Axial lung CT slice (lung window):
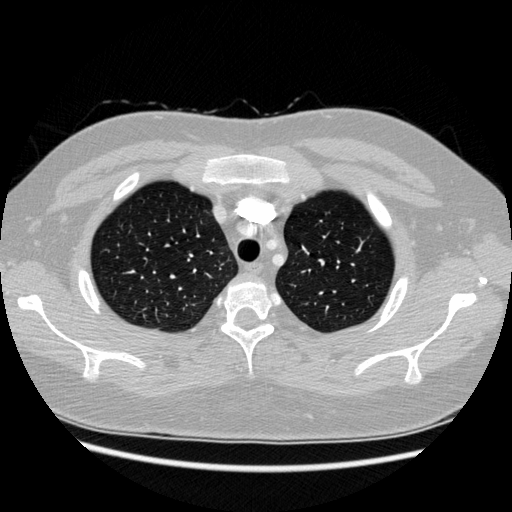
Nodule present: no